Question: I have an Excel sheet that uses a macro to split a string of text when it is scanned (via plug&play barcode scanner) into the first column to the right using the space character as a delimiter. Example picture of Excel sheet followed by Excel macro.

'''
Sub textsplit(rng As Range)
Dim c As Range, Arr
For Each c In rng.Cells
If Len(c.Value) > 0 Then
Arr = Split(c.Value, " ")
c.Offset(0, 1).Resize(1, UBound(Arr) + 1).Value = Arr
End If
Next c
End Sub
'''
Now all of this works perfectly, however I need to make a little tweak to this. . How can I tweak this code to do this?
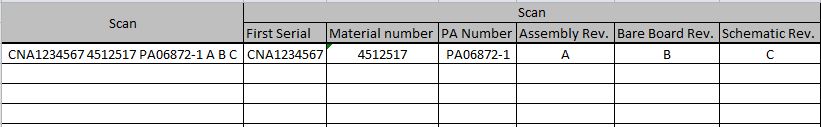
Answer: This method is a little more explicit and will give you all the control you want.
'''
Sub textsplit(rng As Range)
Dim c As Range
Dim r As Long
Dim Arr As Variant
For Each c In rng.Cells
If Len(c.Value) > 0 Then
r = c.Row
Arr = Split(c.Value, " ")
With Sheet1
.Cells(r, 2).Value = Arr(0)
'.Cells(r, 3).Value = <--- skipped
.Cells(r, 4).Value = Arr(1)
.Cells(r, 5).Value = Arr(2)
.Cells(r, 6).Value = Arr(3)
.Cells(r, 7).Value = Arr(4)
.Cells(r, 8).Value = Arr(5)
End With
End If
Next c
End Sub
'''